Question: what's the element name in the green circle? Whta's the event corresponding to click this element?
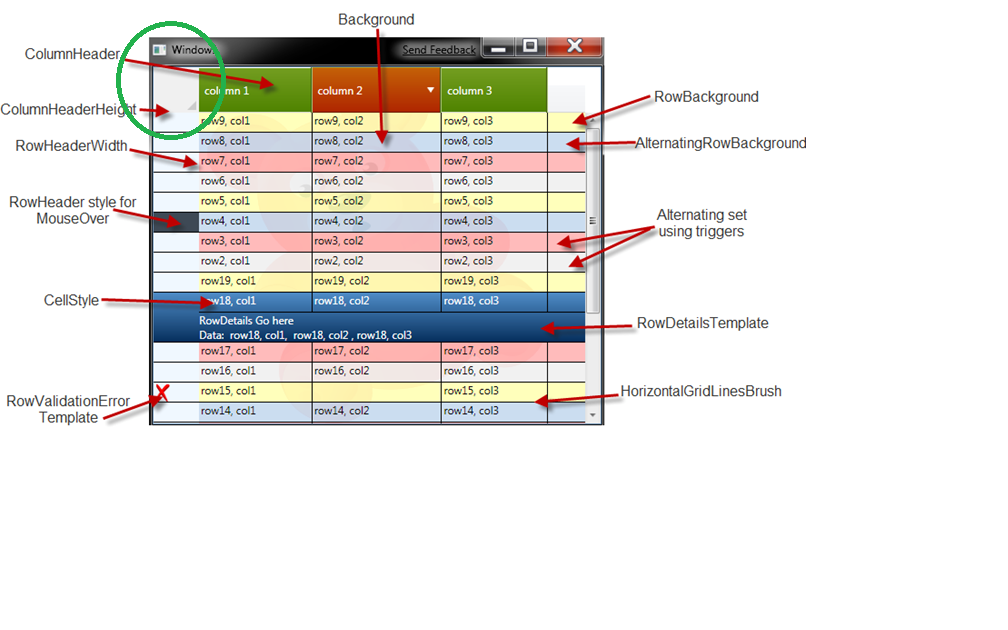
Answer: Interestingly, this part of the DataGrid is no-man's-land - it doesn't even have an official name, let alone a behaviour or a template. In order to handle events related to this area, see <URL>.